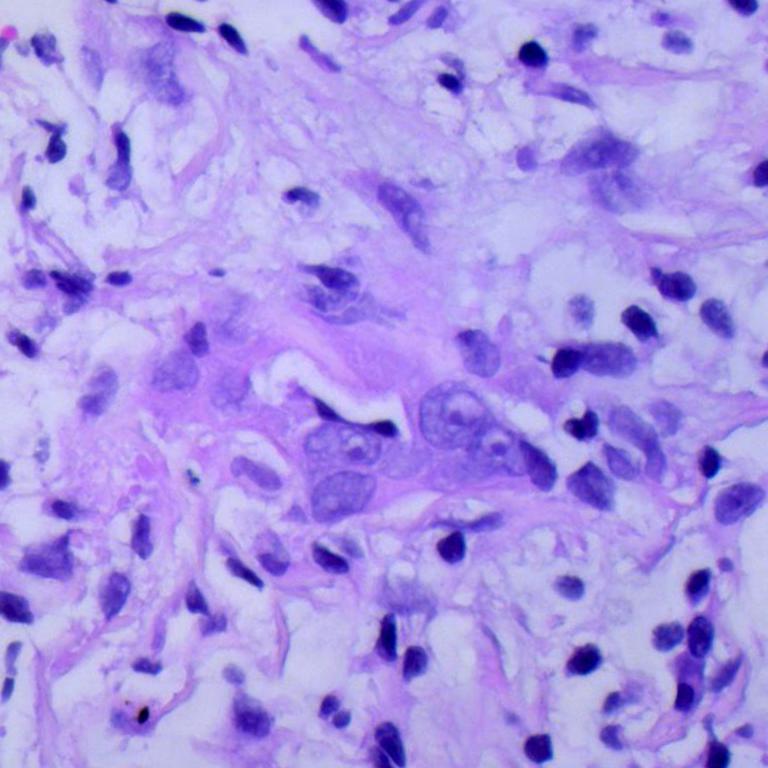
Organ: lung
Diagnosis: adenocarcinomas